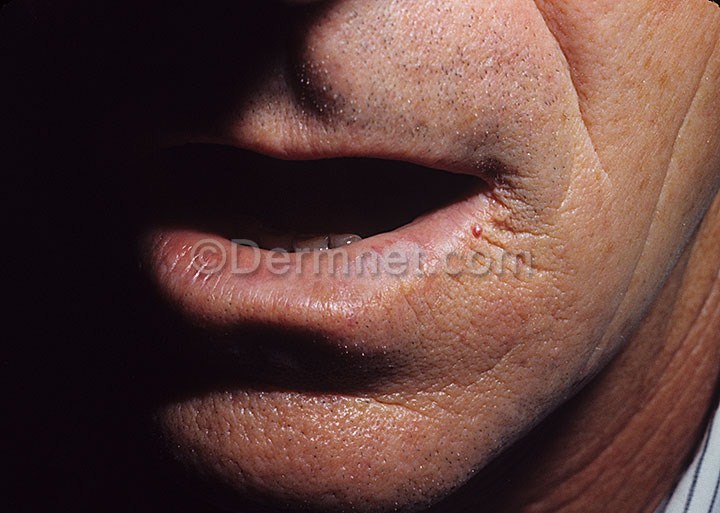
Disease: Actinic Keratosis Basal Cell Carcinoma and other Malignant Lesions